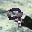
Label: 9